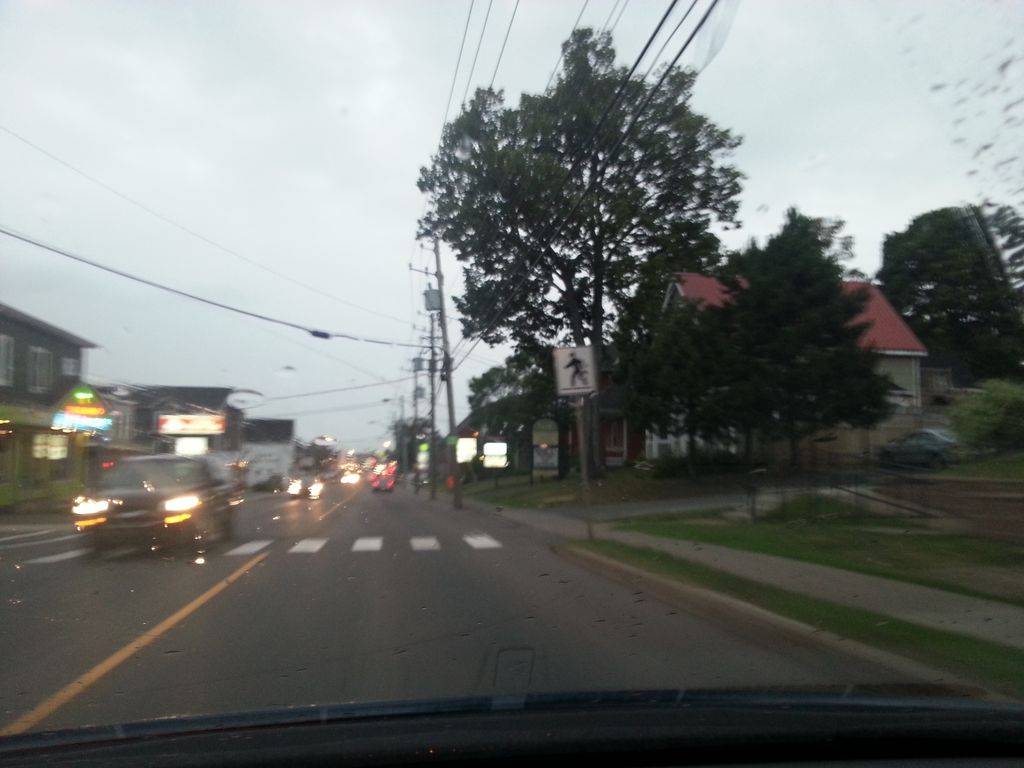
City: charlottetown